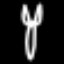
Label: fork